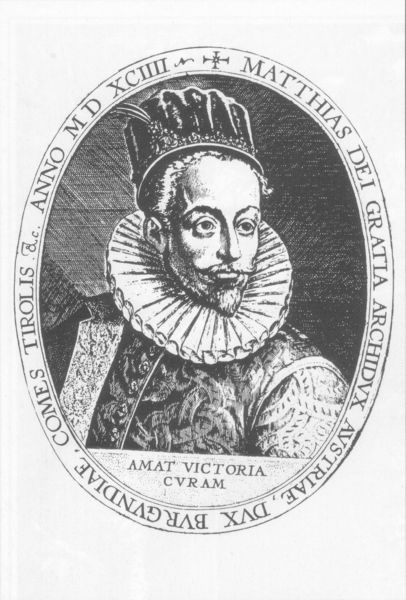
Titel: Bildnis des Matthias, Kaiser des Hl. Römischen Reichs deutscher Nation
Künstler: Dominicus Custos
Institution: (Seriendruck)
Schlagwörter: feder, kopf, mann, schatten, weiß, brust, grau, haar, hintergrund, hut, licht, mund, nase, ohr, schwarz, stirn, zeichnung, blick, ornament, alt, bart, jacke, mütze, schnurrbart, architektur, augen, gesicht, kragen, rahmen, bildnis, halskrause, portrait, porträt, gewand, haare, mantel, stickerei, spitzen, england, krone, renaissance, kreis, oval, rund, schärpe, kopfbedeckung, schrift, grafik, graphik, könig, inschrift, ziegenbart, krempe, medaillon, kreuz, linie, druck, schwarz-weiss, schraffur, radierung, stich, seite, text, uniform, stempel, stehkragen, herrscher, krause, brokat, spitzbart, österreich, mittelalter, kröse, siegel, emblem, kupferstich, tirol, victoria, schottland, latein, barrock, mühlradkragen, burgund, anno, matthias, dei, gracia, erzherzog, ovalbild, austria, comes, gratia, austriae, faltkragen, baumfreund, amat, curam, amat victoria curam, dei gratia, great brittan, tirolis, grata, 1634, stieren